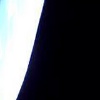
Label: space